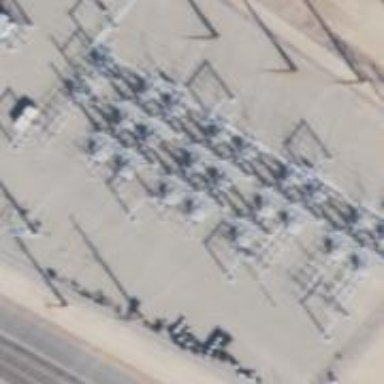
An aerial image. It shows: Switch used for power control.